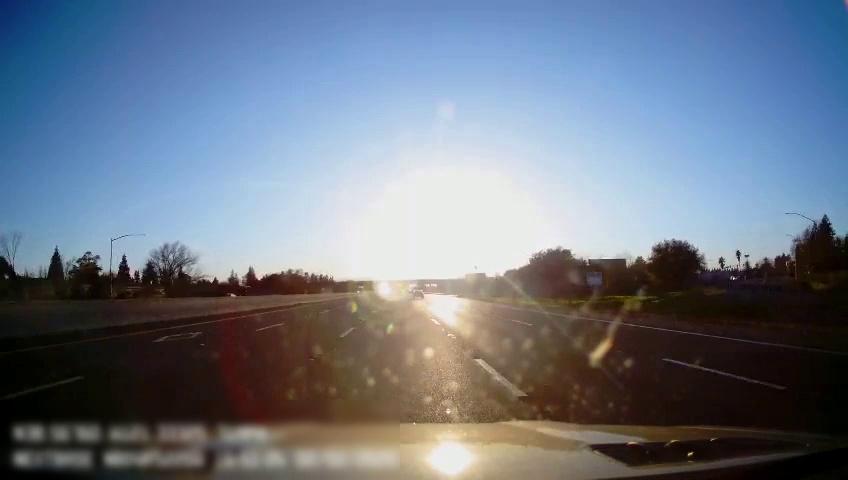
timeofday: Day
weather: Sunny
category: Drivable Space
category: Vehicles | Car
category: Vehicles | Car
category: Lanes | Alternate Lane
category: Lanes | Alternate Lane
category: Lanes | Current Lane
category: Lanes | Current Lane
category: Lanes | Alternate Lane
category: Lanes | Alternate Lane
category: Traffic | Signs